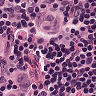
Metastatic tissue present: yes